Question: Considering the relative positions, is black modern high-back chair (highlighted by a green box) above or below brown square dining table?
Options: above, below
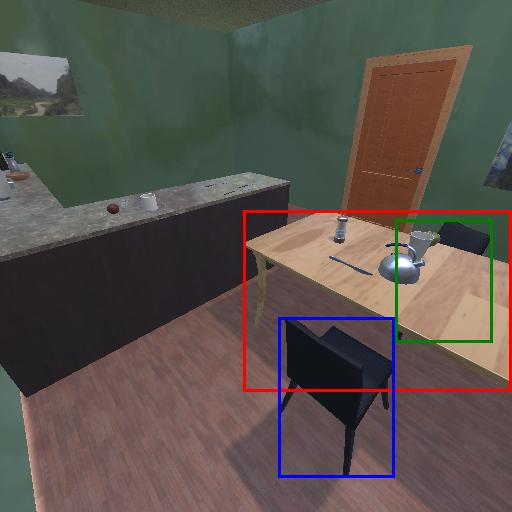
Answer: above